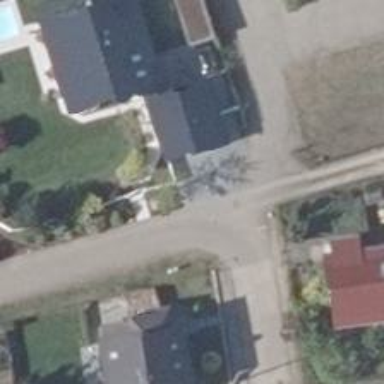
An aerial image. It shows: Residential road with concrete plates as its surface. Both sides of the road have sidewalks.